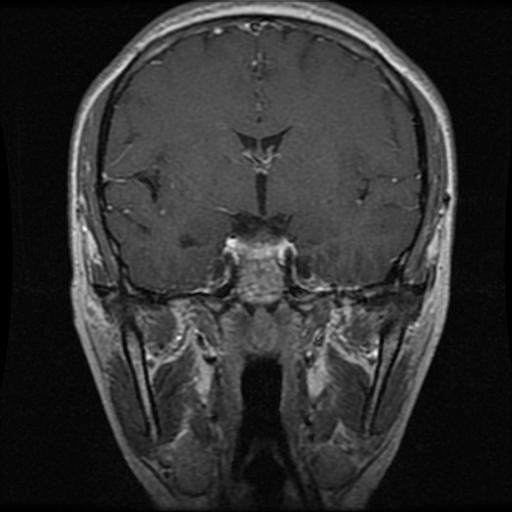
Label: pituitary